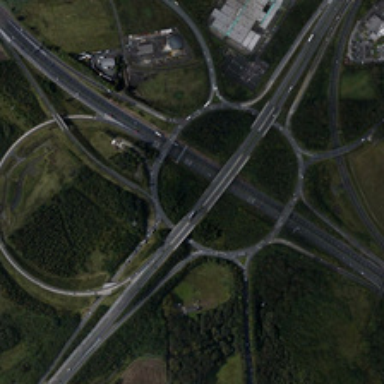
The ease of the road is surrounded by land .